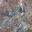
Label: 3